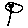
Label: flower